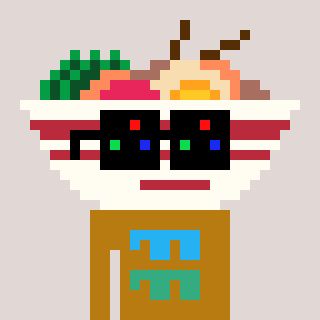
a pixel art character with square black sunglasses, a noodles-shaped head and a gold-colored body on a warm background